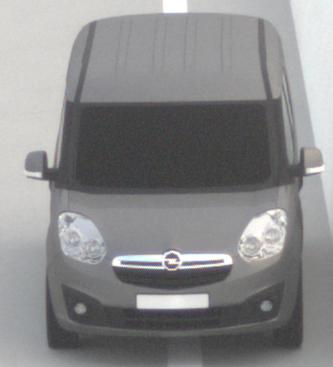
Make: Opel
Model: Combo Combi L1H1 1.4
Detailed model: Combo (D) Combi
Model produced from: 2012/01
Model produced until: 2013/11
Doors: 5
Color: gray
Road condition: dry road
Daytime: morning or afternoon
Contrast: low contrast